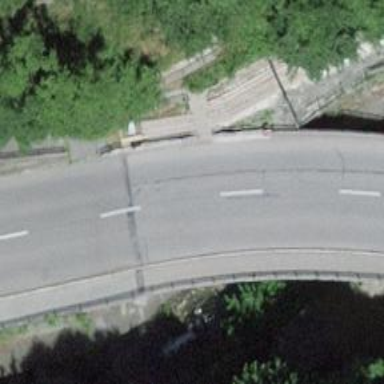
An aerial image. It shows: Road with steps.